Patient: sex M, age 51
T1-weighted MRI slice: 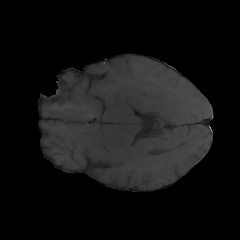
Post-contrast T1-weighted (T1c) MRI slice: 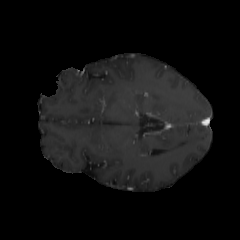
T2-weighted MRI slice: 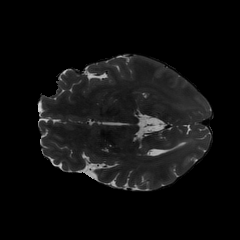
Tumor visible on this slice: no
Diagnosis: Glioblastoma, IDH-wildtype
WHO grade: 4